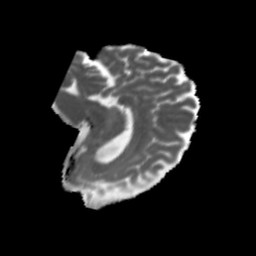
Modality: MD
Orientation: sagittal
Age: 36
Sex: female
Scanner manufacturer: siemens
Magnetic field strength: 3 T
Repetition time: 5.47 s
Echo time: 0.0854 s